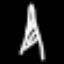
Label: The Eiffel Tower